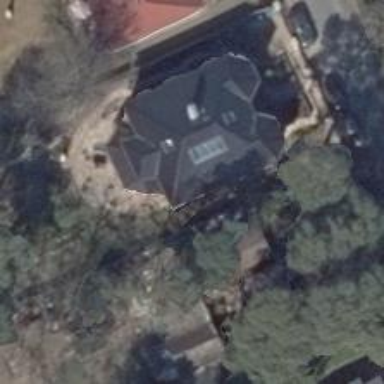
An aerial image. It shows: House with hipped roof.